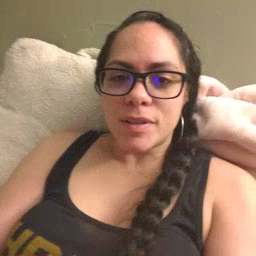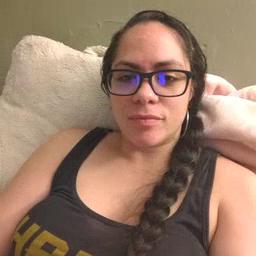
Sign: napkin